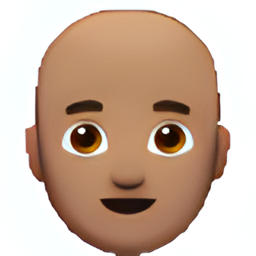
Name: man bald medium skin tone
Emoji: 👨🏽‍🦲
Group: People & Body
Sub-group: person